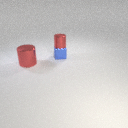
small red metal cylinder above small blue metal cube